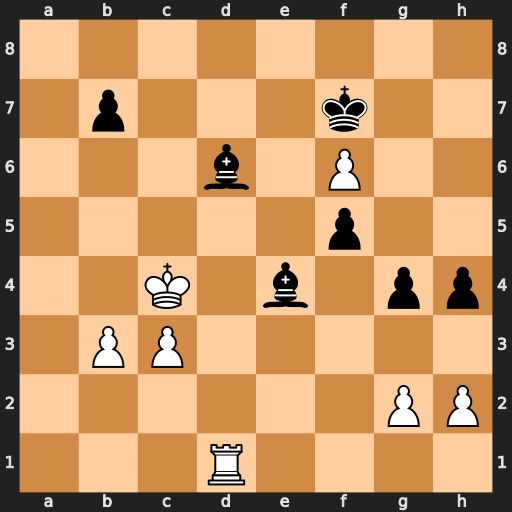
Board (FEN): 8/1p3k2/3b1P2/5p2/2K1b1pp/1PP5/6PP/3R4
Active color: w
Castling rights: -
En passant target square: -
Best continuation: Rxd6 Bxg2 Kd4 g3 hxg3 h3 Rd7+ Kxf6 Rh7